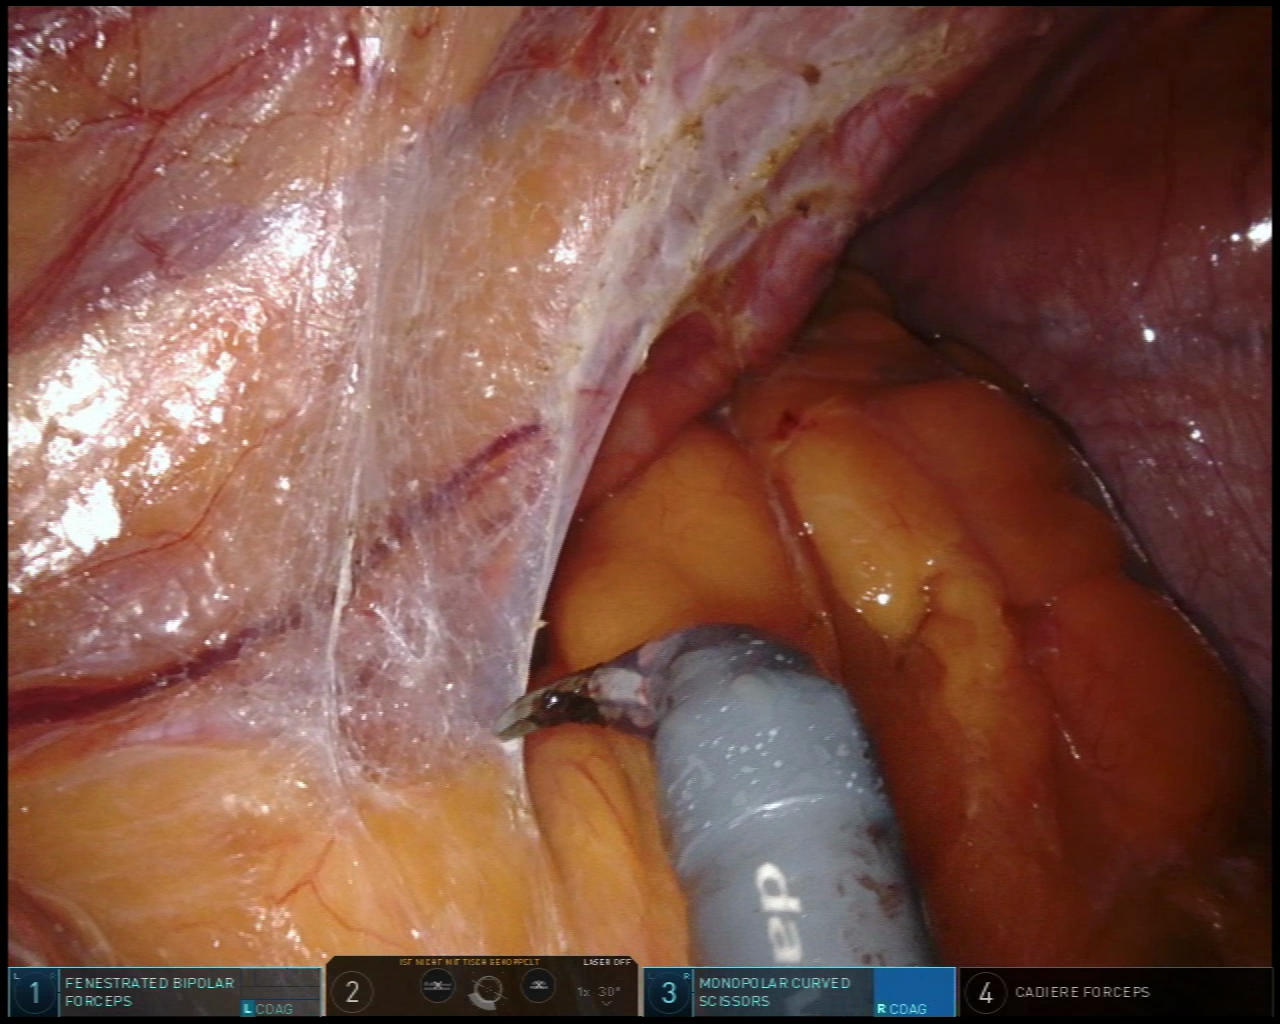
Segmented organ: abdominal_wall
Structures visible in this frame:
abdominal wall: yes
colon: no
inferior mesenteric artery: no
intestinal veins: no
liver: no
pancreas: no
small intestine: no
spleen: no
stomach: no
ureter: no
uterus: no
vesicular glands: no